Question: I am running Eclipse 3.6 (Helios 20110218-0911) on Ubuntu 11.04. Under Preferences, I have gone to the following panel:
JavaScript -> Editor -> Save Actions.
The "Additional actions" checkbox is checked and "Remove trailing whitespaces on all lines" is selected.

Nevertheless, when I save my JavaScript file in Eclipse, there is still trailing whitespace at the end of my lines.
What am I missing?
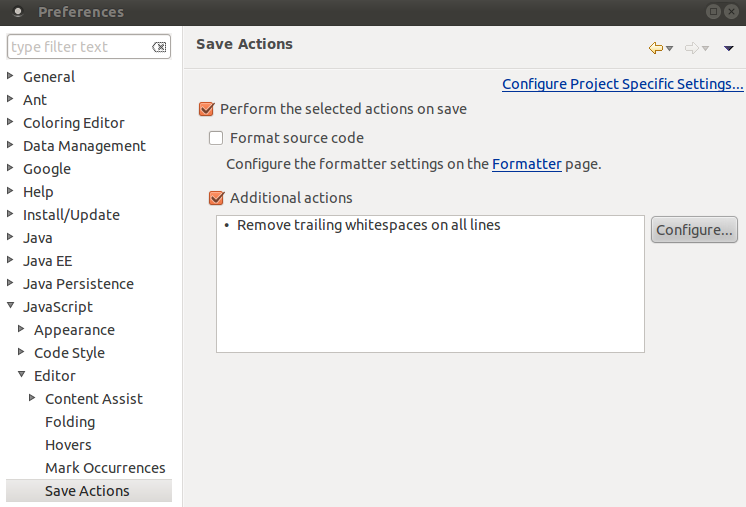
Answer: 'Save Actions' for JavaScript is available in the JavaScript project(the project with JavaScript nature) only.
(If you can see 'Convert to JavaScript Project' in 'Configure' menu when right-click the project, try it)